Question: I need to make a complex barplot and I'd like to have two different variables show up in each of my facetted boxes. Currently I can get the colors
The top 12 rows of my data looks like this:
'''
> alldata[1:12,]
value layer Resolution Season Variable
1: 1.487185e+01 b.01K 1km base ET
2: 2.280336e+01 b.01K 1km peak ET
3: 3.252913e+01 b.01K 1km summer ET
4: 2.379603e+07 b.01K 1km base Q
5: 4.068850e+07 b.01K 1km peak Q
6: 2.265410e+07 b.01K 1km summer Q
7: -2.626421e+07 b.01K 1km base deltaS
8: 2.541856e+07 b.01K 1km peak deltaS
9: 2.729352e+06 b.01K 1km summer deltaS
10: 6.137754e+02 b.01K 100m base ET
11: 1.452516e+03 b.01K 100m peak ET
12: 2.218111e+03 b.01K 100m summer ET
'''
My code looks like this:
'''
melt=melt(alldata,id=c("layer","Resolution","Season","Variable"),measure=c("value"))
print(ggplot(data=melt,aes(x=Season,y=value))
+geom_bar(stat="identity",position="dodge",aes(fill=Variable))
+facet_wrap(~ layer)
)
'''
And my plot looks like this (ignore the missing "ET" variable):

I've got my facets, x-axis groups, and colors how I need, but I cannot find a way to create two different types of bars. For each of my 'id' columns I'd like the following visuals:
'''
layer- facet row
scaling factor- facet column
bargroup- season
color- variable
??BARTYPE?? (i.e. one filled and one open, or slashed lines, or anything)- resolution
'''
Does anyone know how to create different bartypes (in a line plot I could have dotted lines and regular lines, with the color corresponding to a different variable).
Thank you!
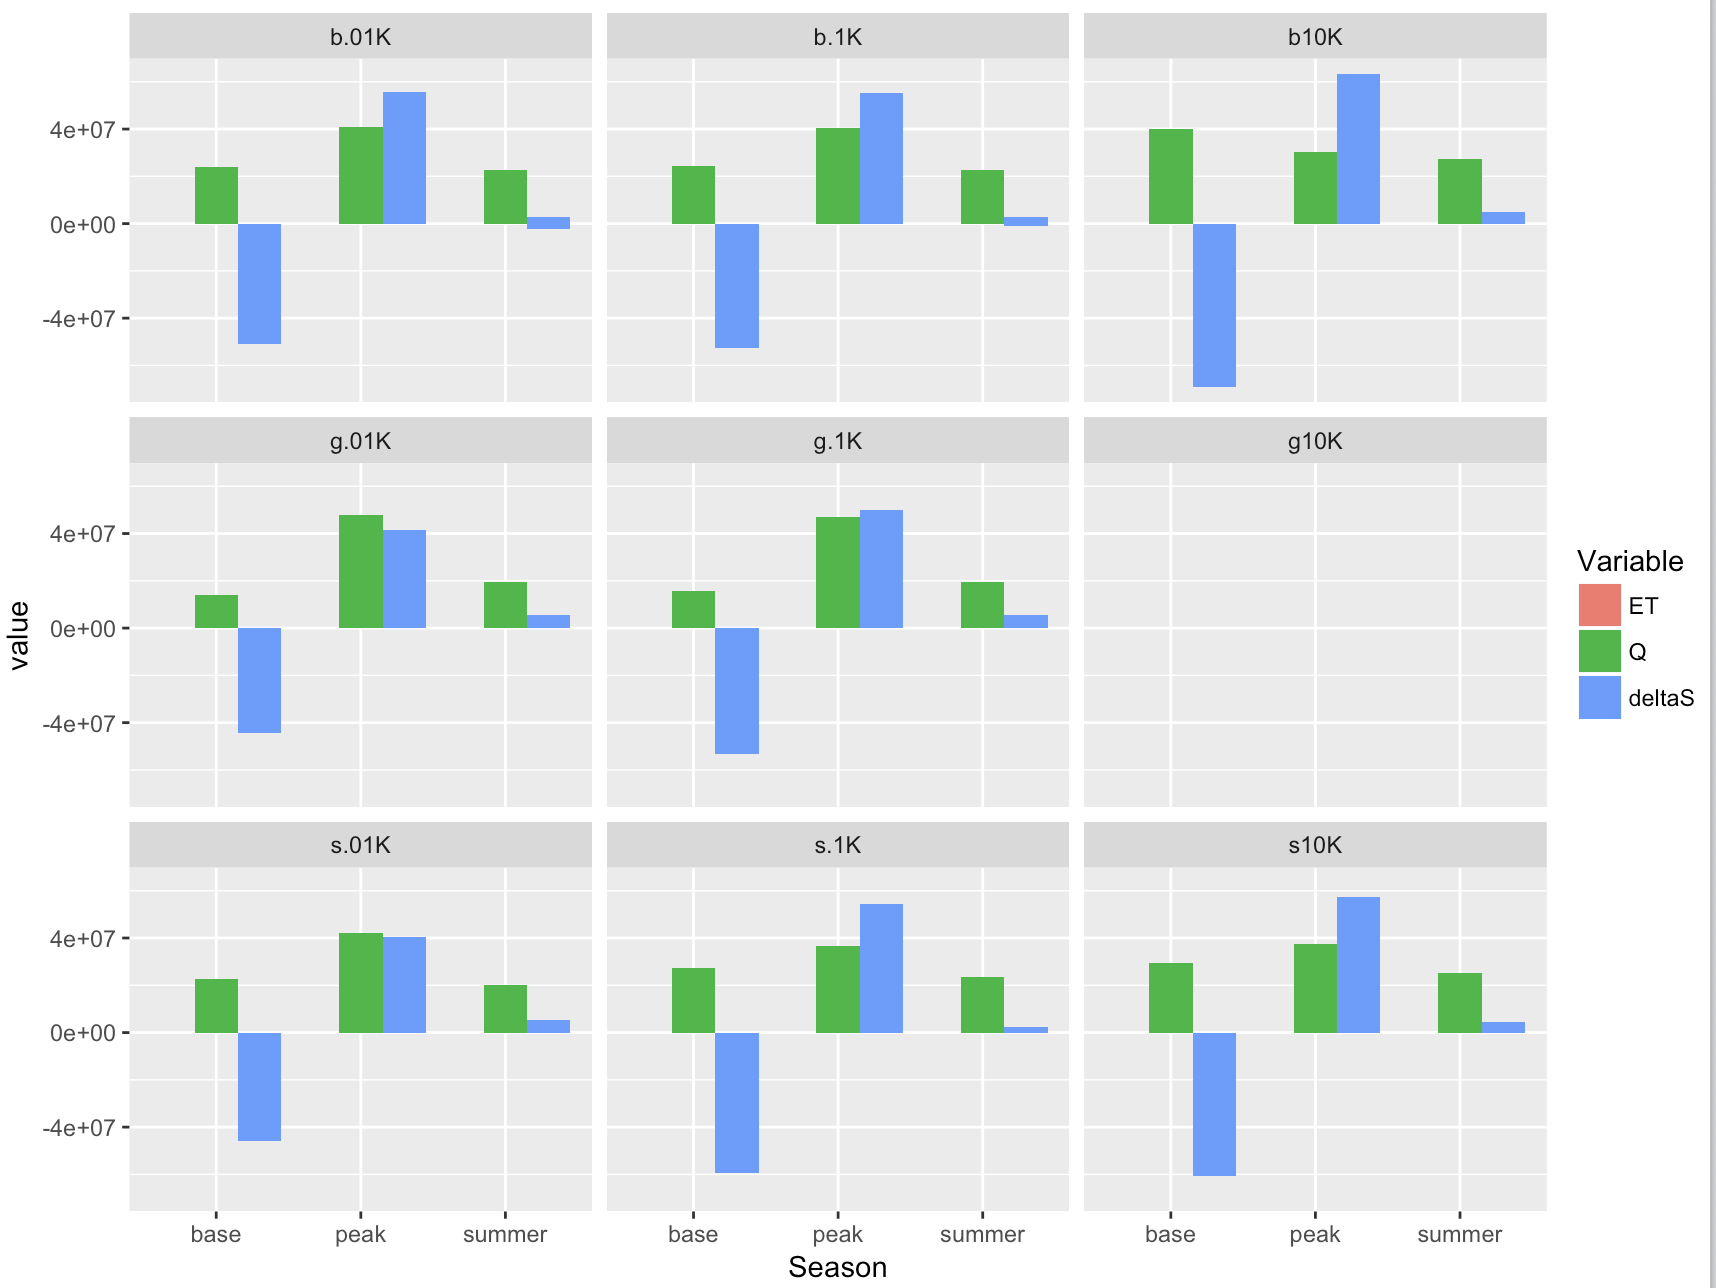
Answer: You can use 'alpha', with some altered data since you didn't share enough:
'''
ggplot(data=melt,aes(x=Season,y=value,fill=Variable,alpha=Resolution)) +
geom_col(position="dodge", col=1)
'''
<URL>
Add e.g. 'scale_alpha_manual(values = c(0.4, 1))' to make the lighter bars more solid.